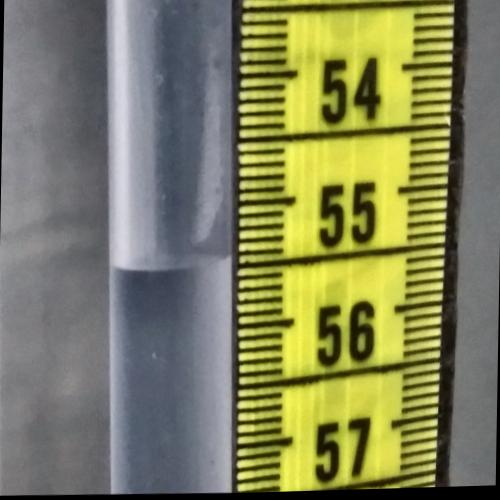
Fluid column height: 55.5 cm